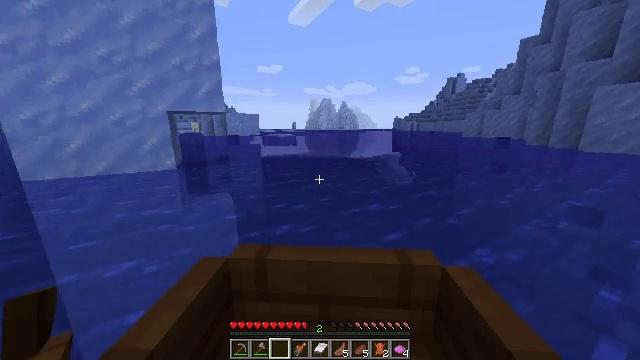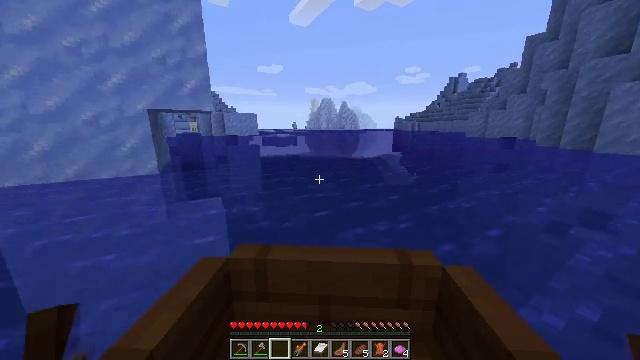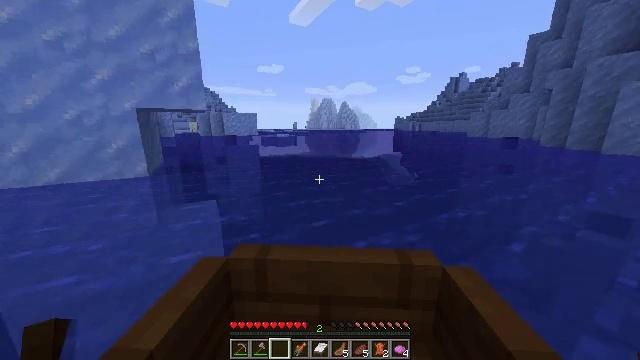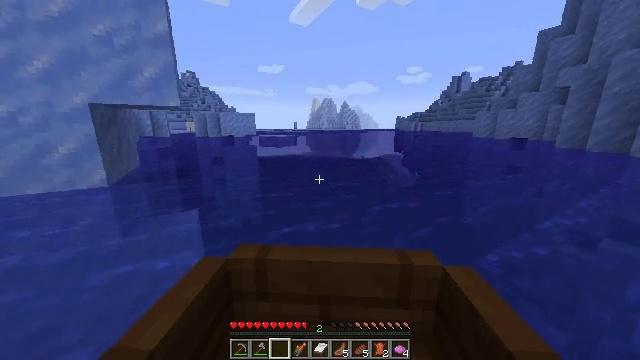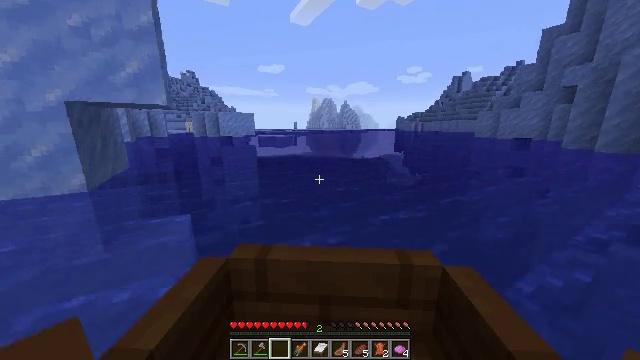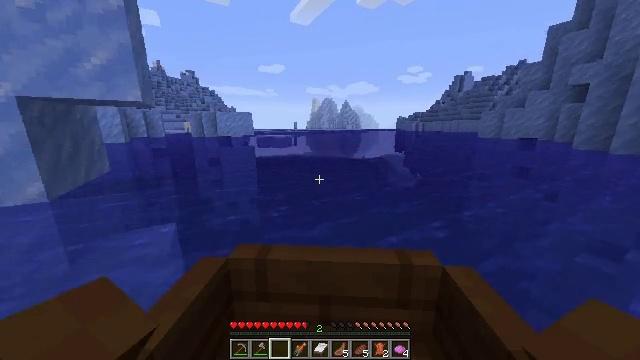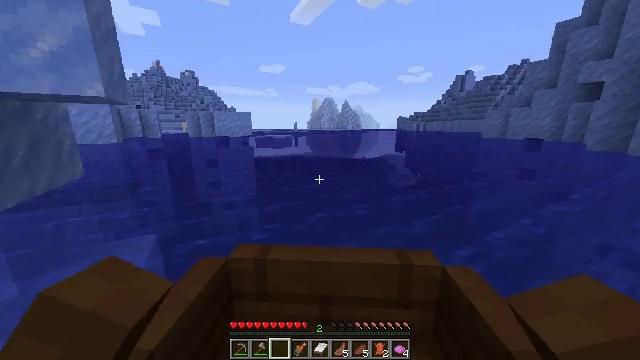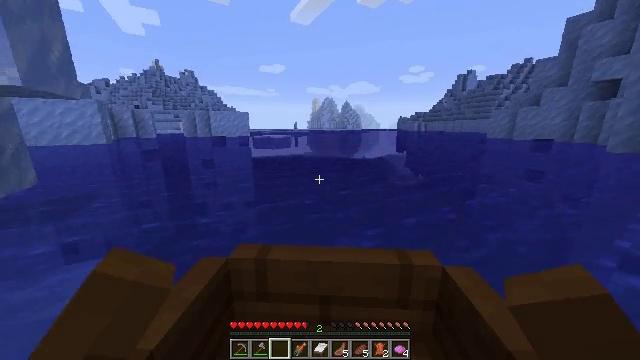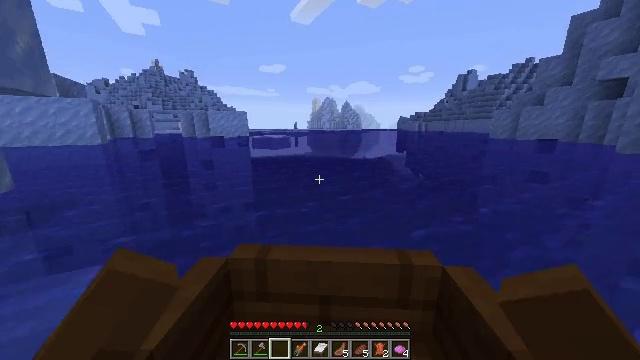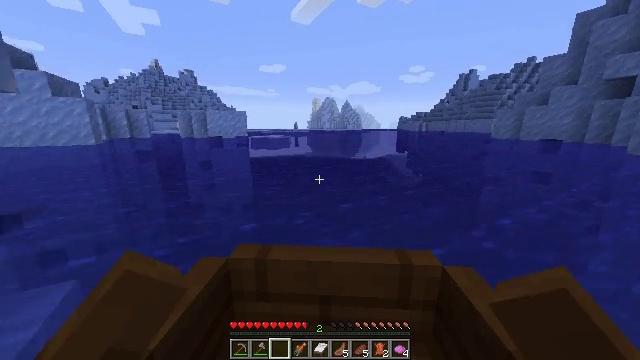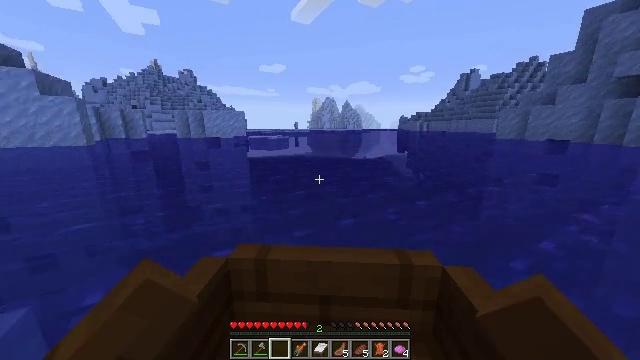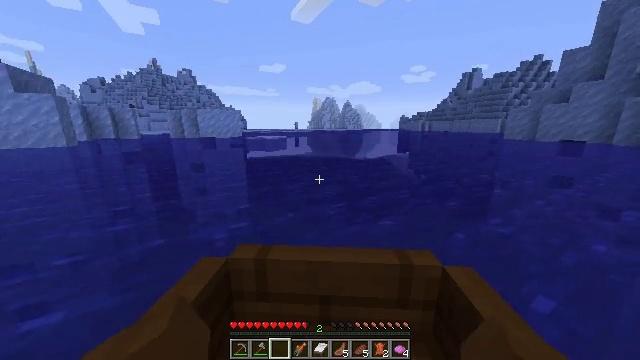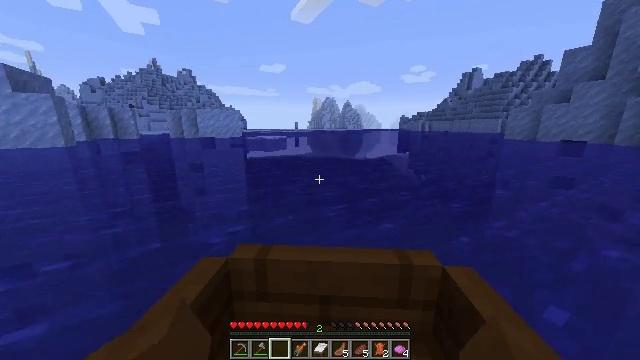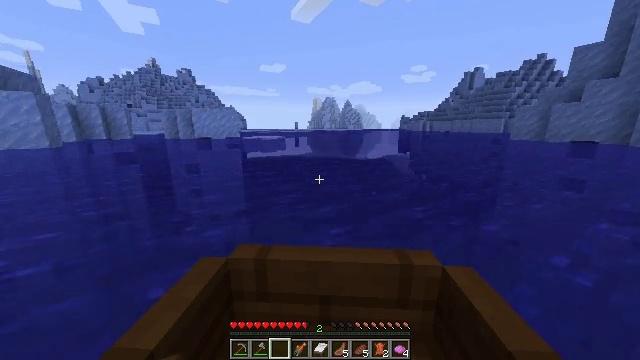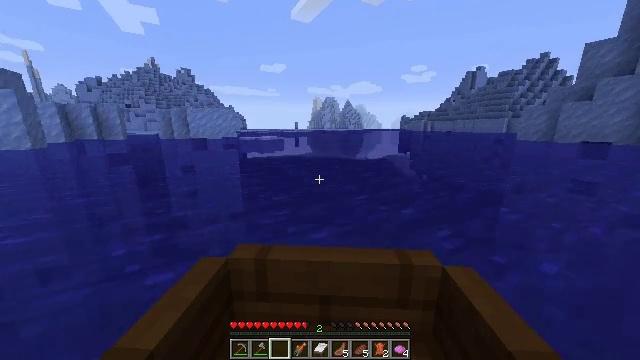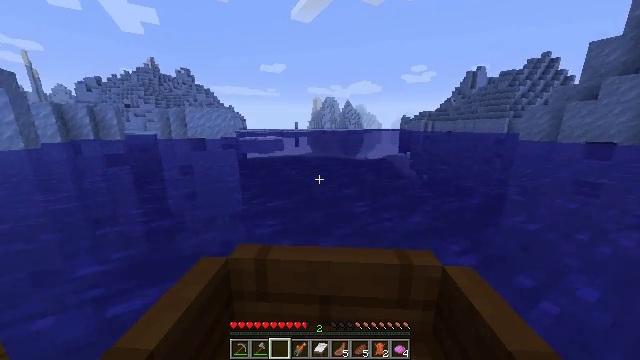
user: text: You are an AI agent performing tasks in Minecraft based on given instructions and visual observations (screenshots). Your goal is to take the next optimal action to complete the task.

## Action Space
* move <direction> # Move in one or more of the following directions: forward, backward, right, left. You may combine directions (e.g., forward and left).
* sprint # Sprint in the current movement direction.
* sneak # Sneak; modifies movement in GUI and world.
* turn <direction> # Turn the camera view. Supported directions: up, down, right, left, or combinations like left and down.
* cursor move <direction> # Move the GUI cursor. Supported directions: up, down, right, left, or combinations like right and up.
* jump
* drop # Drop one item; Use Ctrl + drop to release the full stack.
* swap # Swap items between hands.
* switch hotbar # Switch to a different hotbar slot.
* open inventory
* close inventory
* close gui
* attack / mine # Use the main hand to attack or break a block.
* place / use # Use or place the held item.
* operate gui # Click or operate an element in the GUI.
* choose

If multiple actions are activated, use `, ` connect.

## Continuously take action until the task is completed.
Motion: motion action
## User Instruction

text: Gather packed ice blocks.
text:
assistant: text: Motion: move forward
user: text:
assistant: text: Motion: move forward
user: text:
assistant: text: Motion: move forward
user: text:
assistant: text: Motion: move forward
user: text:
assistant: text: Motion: move forward
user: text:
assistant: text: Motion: move forward
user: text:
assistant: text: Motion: move forward
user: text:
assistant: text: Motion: move forward
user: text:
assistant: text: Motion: move forward
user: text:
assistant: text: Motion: move forward
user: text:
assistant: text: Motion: move forward
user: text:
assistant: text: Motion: move forward
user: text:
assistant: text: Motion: move forward
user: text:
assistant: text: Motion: move forward
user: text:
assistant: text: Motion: move forward
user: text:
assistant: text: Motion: move forward
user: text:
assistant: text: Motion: move forward
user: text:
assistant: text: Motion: move forward
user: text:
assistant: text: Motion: move forward
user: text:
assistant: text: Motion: move forward
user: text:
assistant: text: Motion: move forward
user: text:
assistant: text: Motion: move forward
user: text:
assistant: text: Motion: move forward
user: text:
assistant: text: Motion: move forward
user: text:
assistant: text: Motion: move forward
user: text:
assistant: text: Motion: move forward
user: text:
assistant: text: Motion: move forward
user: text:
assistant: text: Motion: move forward
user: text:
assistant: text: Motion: move forward
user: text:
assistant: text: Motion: move forward